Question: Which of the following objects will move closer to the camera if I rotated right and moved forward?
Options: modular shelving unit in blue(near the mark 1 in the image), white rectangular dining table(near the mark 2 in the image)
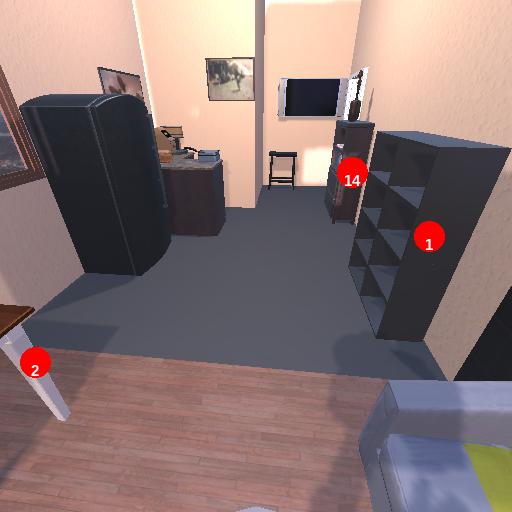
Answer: modular shelving unit in blue(near the mark 1 in the image)